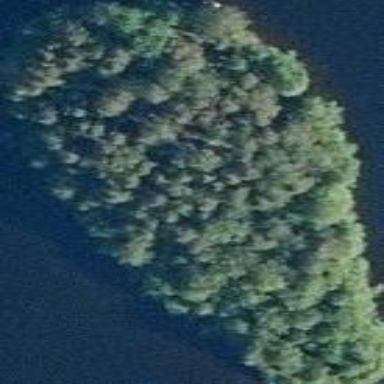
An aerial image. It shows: Islet.